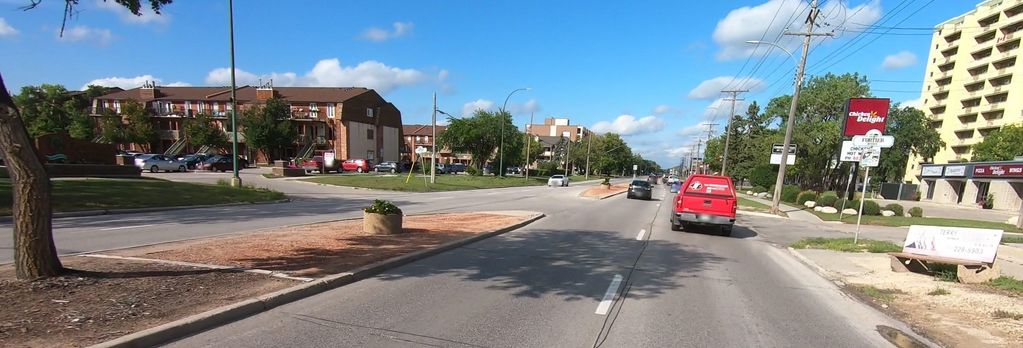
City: winnipeg